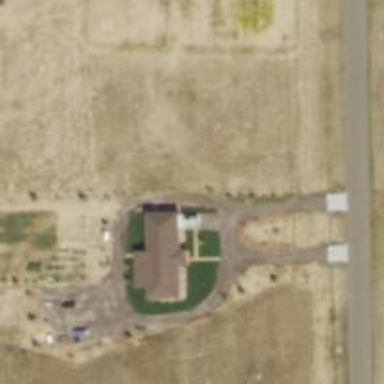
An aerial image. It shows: Driveway.